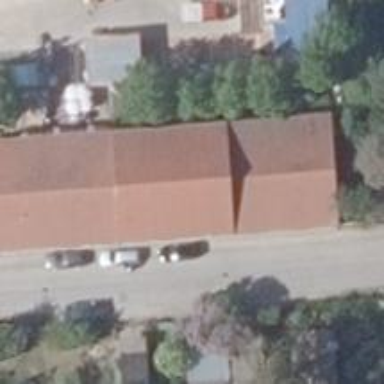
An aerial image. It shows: Clothing store.